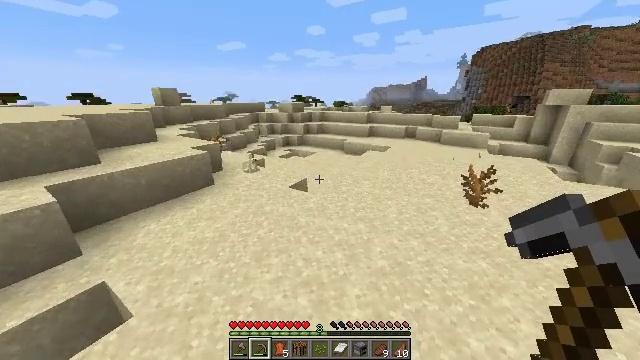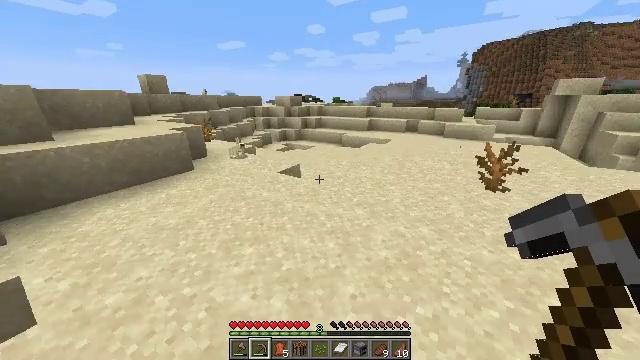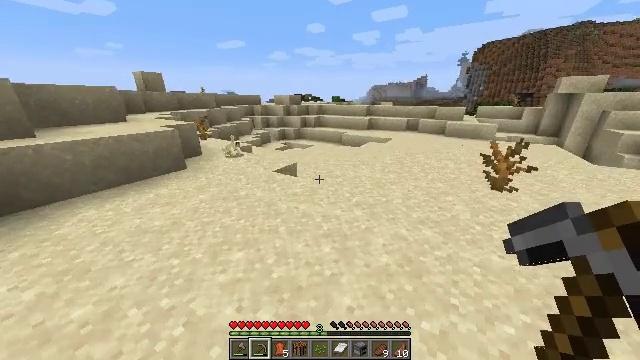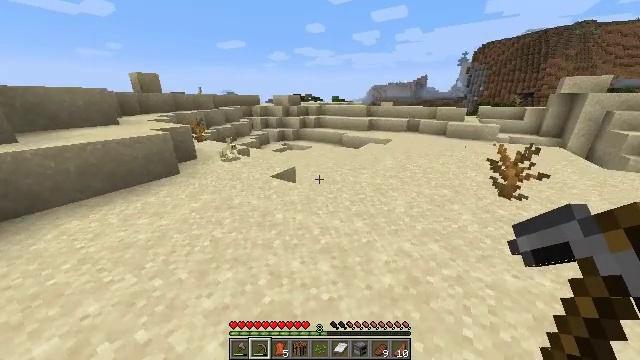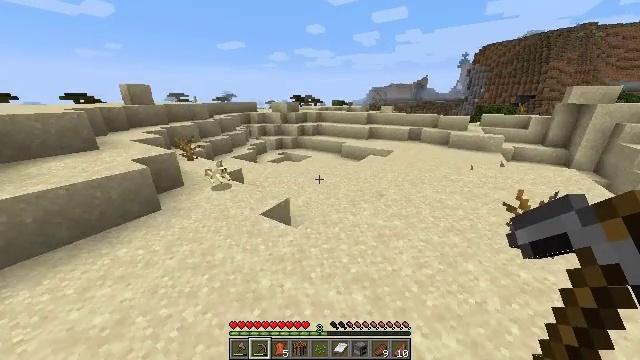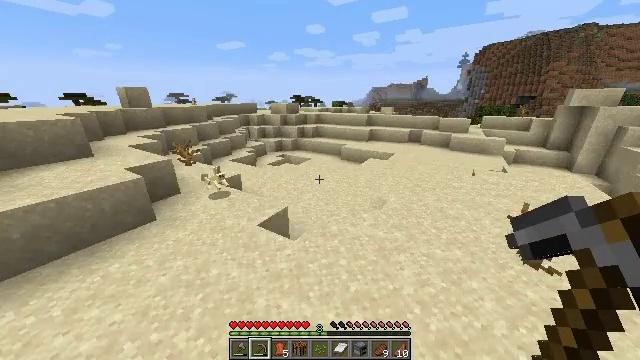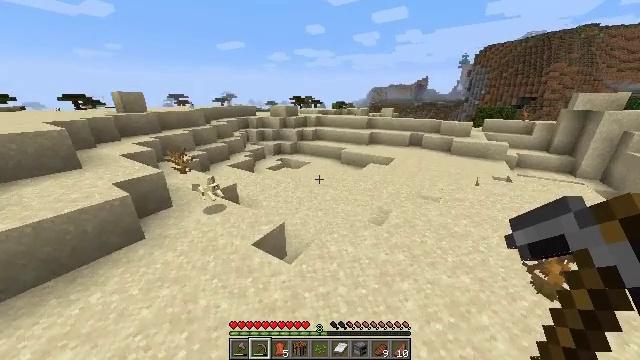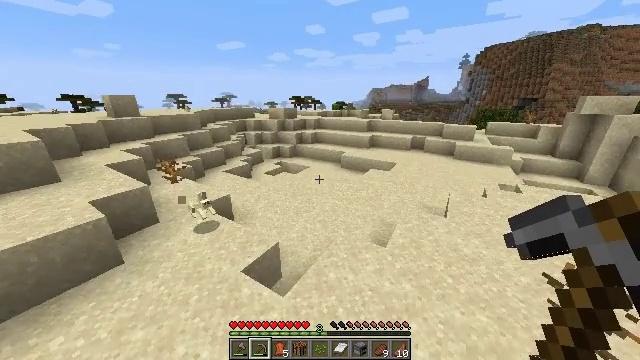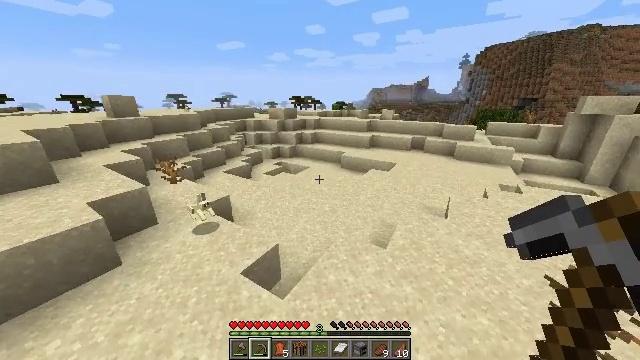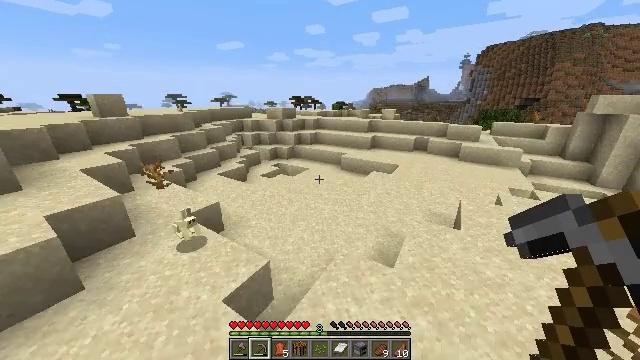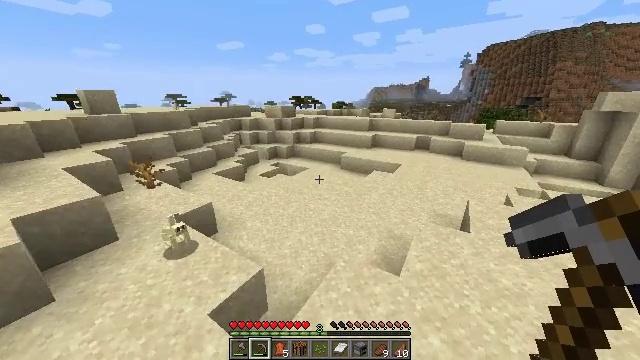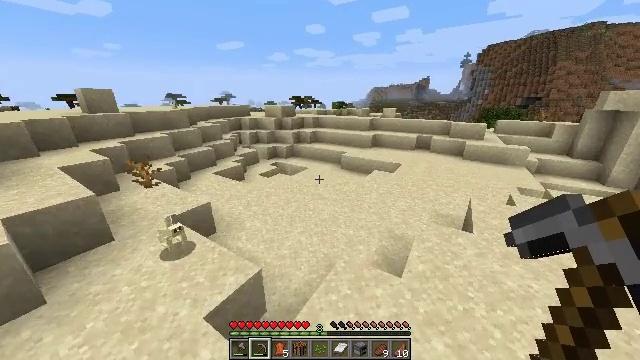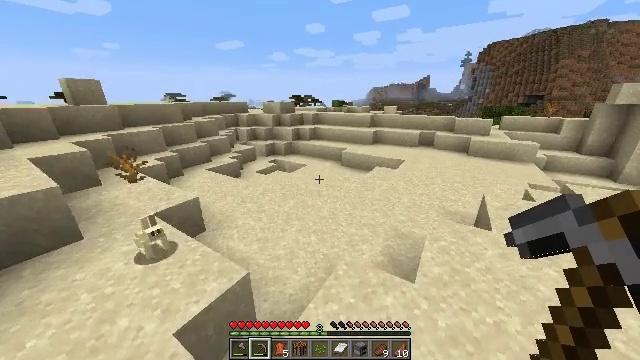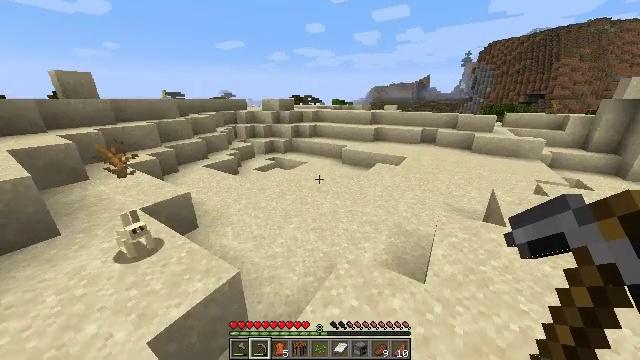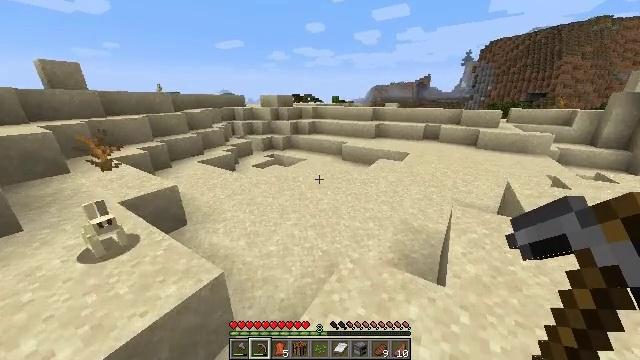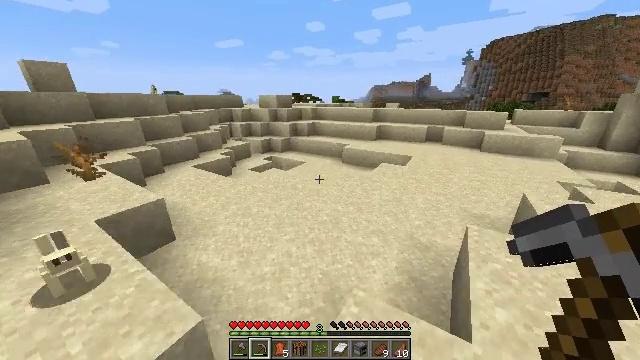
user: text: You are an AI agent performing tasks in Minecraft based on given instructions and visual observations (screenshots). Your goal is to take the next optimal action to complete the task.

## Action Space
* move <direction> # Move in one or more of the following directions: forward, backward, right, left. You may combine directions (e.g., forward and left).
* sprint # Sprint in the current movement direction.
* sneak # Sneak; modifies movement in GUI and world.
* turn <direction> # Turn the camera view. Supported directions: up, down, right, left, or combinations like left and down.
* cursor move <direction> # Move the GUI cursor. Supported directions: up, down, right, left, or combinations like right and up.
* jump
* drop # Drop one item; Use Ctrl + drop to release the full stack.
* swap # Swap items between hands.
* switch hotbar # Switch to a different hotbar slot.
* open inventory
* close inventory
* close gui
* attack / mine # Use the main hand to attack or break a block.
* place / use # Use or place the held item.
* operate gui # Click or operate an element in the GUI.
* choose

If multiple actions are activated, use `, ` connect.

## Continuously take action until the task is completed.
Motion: motion action
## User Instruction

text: Hunt a rabbit.
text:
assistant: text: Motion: move forward, sprint, jump
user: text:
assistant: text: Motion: move forward, sprint, jump
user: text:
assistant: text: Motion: move forward, sprint, jump
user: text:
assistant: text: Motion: move forward, sprint, jump
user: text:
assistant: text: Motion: move forward, sprint, jump
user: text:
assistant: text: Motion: move forward, sprint, jump
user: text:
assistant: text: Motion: move forward, sprint, jump
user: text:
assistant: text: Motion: move forward, sprint, jump
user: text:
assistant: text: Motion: move forward, sprint, jump
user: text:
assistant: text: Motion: move forward, sprint, jump
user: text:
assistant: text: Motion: move forward, sprint, jump
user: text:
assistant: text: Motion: move forward, sprint, jump
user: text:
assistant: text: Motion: move forward, sprint, jump
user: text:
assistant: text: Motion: move forward, sprint, jump
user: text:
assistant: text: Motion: move forward, sprint, jump
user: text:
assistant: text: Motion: move forward, sprint, jump
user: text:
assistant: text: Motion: move forward, sprint, jump
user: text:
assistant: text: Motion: move forward, sprint, jump
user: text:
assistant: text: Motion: move forward, sprint, jump
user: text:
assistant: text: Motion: move forward, sprint, jump
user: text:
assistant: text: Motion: move forward, sprint, jump
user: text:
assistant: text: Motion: move forward, sprint, jump
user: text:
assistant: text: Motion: move forward, sprint, jump
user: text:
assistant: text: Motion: move forward, sprint, jump
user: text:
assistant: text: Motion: move forward, sprint, jump
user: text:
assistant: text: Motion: move forward, sprint, jump
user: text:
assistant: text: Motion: move forward, sprint, jump
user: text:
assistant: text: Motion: move forward, sprint, jump
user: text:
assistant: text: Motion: move forward, sprint, jump
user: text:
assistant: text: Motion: move forward, sprint, jump